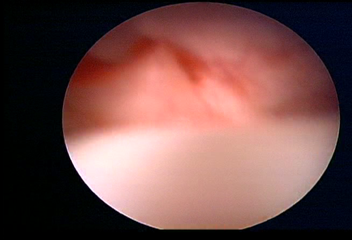
Modality: WLC
Class: Normal mucosa
Bladder cancer association: No